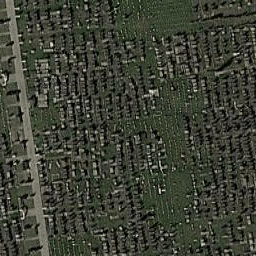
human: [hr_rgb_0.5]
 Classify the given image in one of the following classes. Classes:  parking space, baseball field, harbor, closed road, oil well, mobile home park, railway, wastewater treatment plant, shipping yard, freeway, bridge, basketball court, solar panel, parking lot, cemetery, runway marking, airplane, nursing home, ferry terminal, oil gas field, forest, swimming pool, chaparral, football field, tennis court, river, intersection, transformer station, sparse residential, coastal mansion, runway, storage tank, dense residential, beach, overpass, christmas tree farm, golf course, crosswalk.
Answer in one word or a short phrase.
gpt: cemetery